Field crop: maize
Growth stage: 2
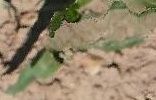
Species: maize